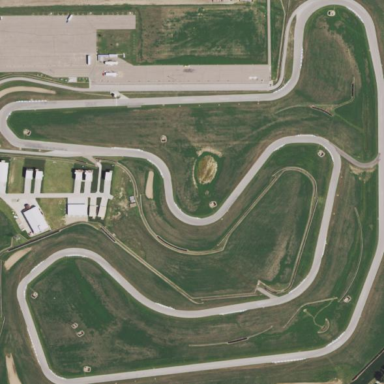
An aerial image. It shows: Motor sport raceway.